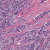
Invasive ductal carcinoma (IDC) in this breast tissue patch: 1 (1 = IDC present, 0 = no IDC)